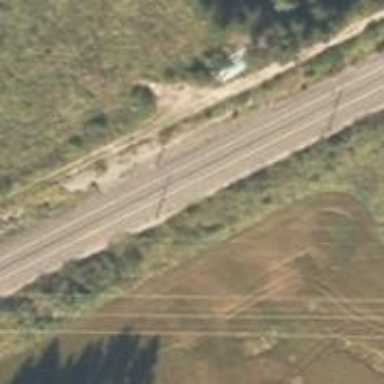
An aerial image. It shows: Railway signal with catenary mast.